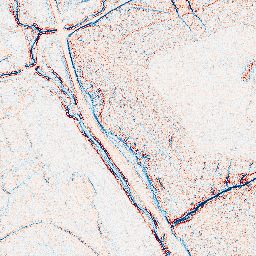
Category: edge_preserving
Decomposition family: anisotropic_diffusion
Decomposition parameters: iterations: 5
kappa: 10
gamma: 0.05
Upsampling method: fft_zeropad
Upsampling parameters: scale: 8
Upsampling scale: 8